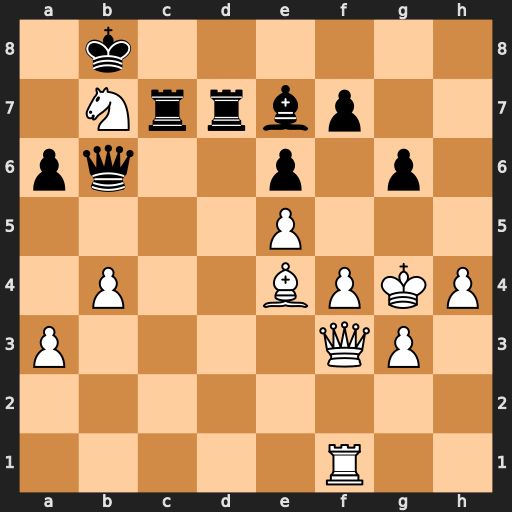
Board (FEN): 1k6/1Nrrbp2/pq2p1p1/4P3/1P2BPKP/P4QP1/8/5R2
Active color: w
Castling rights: -
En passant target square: -
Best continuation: Na5 f5+ exf6